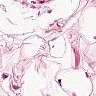
Metastatic tissue present: no